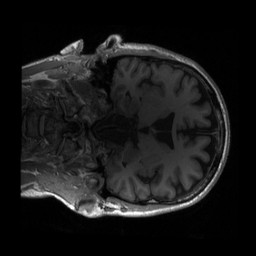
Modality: T1w
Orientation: coronal
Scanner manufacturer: siemens
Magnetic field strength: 3 T
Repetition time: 2.3 s
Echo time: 0.00287 s